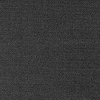
Atmospheric dust classification: dusty